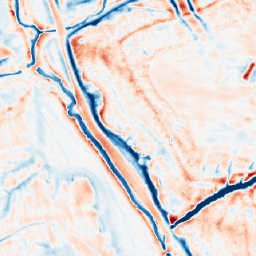
Category: edge_preserving
Decomposition family: bilateral
Decomposition parameters: d: 21
sigma_color: 25
sigma_space: 50
Upsampling method: area
Upsampling parameters: scale: 2
Upsampling scale: 2